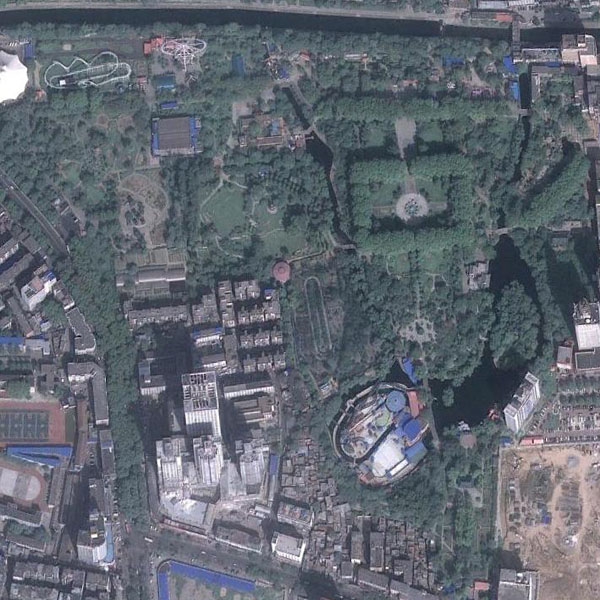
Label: Park